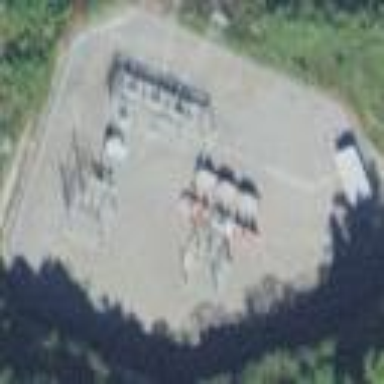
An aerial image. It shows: There is distribution substation enclosed by fence.